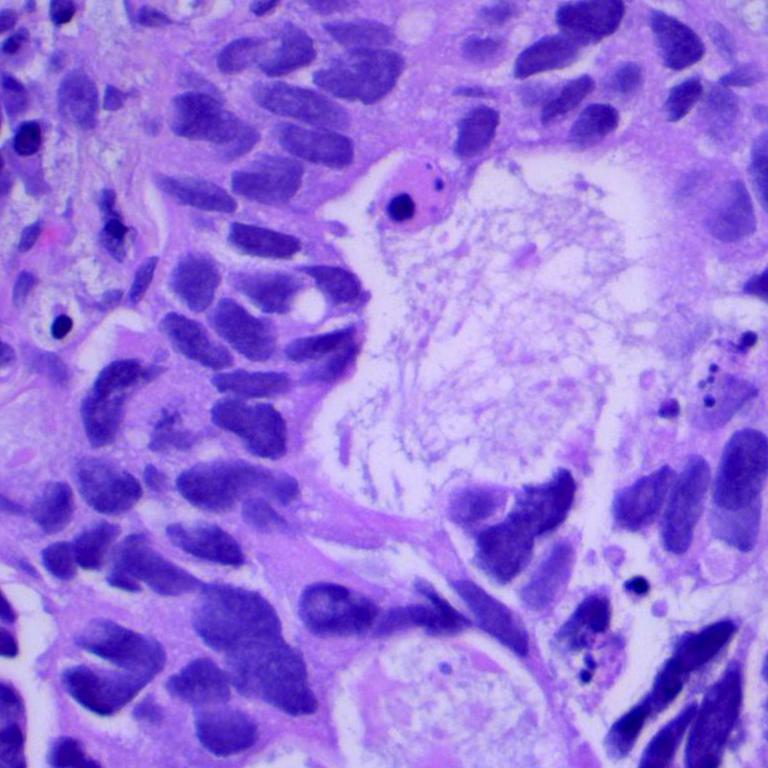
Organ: lung
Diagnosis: adenocarcinomas